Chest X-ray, AP view. Patient: 44 years old, sex F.
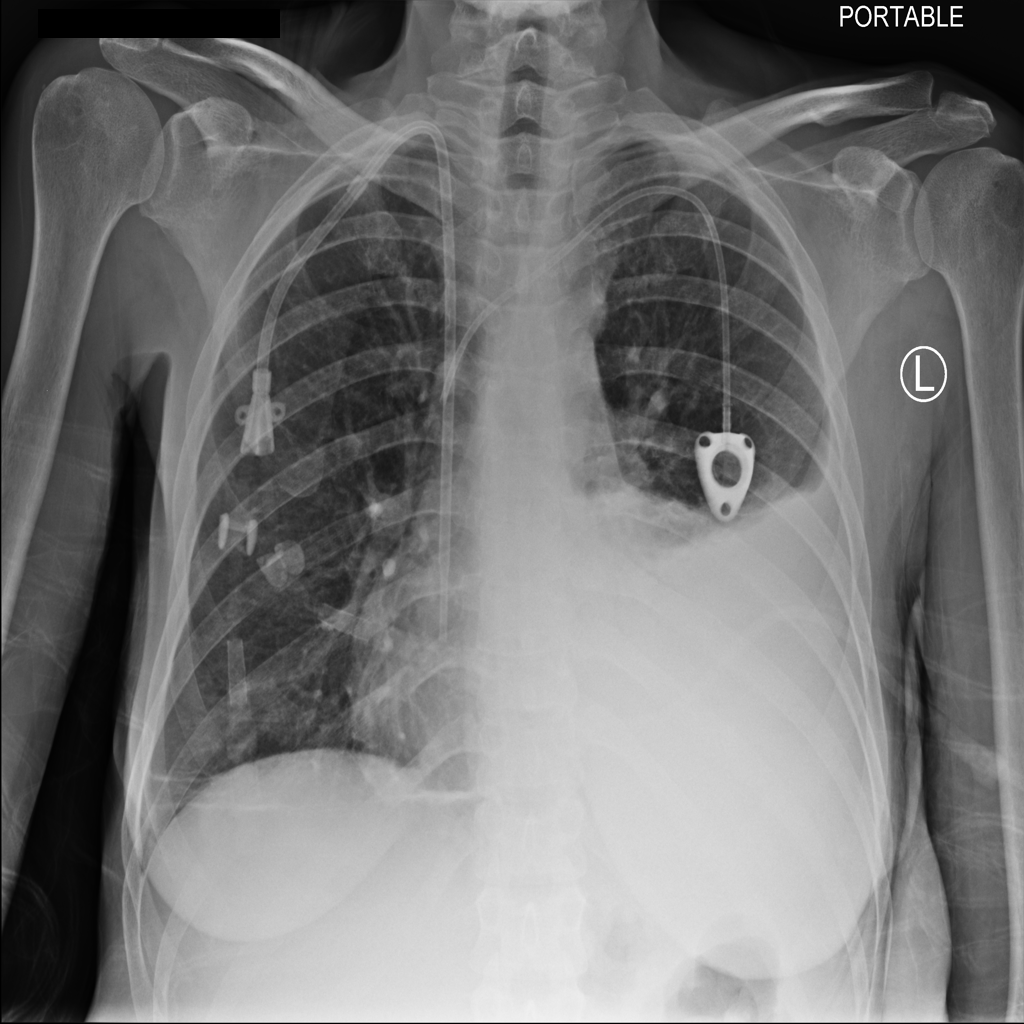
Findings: Atelectasis, Effusion